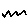
Label: zigzag